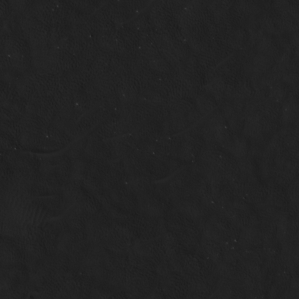
Label: non_frost